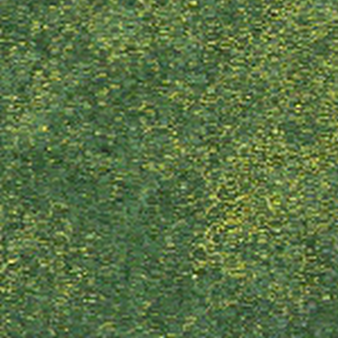
Label: other